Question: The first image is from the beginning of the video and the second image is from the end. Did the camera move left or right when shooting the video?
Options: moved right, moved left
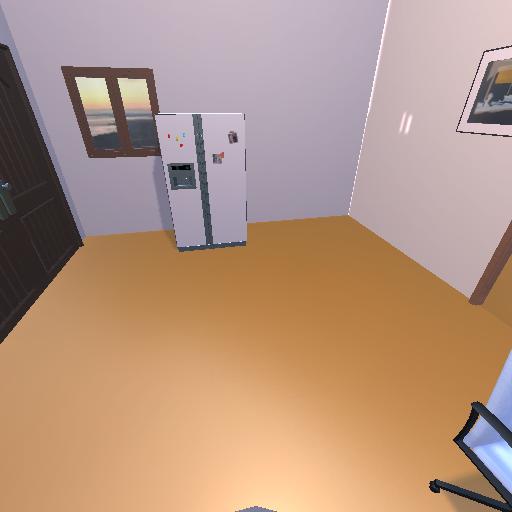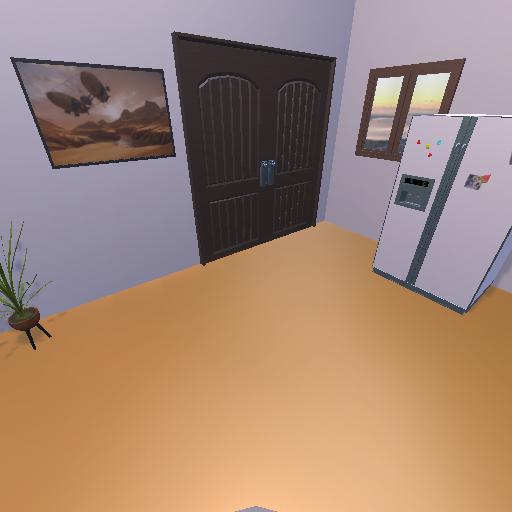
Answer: moved right